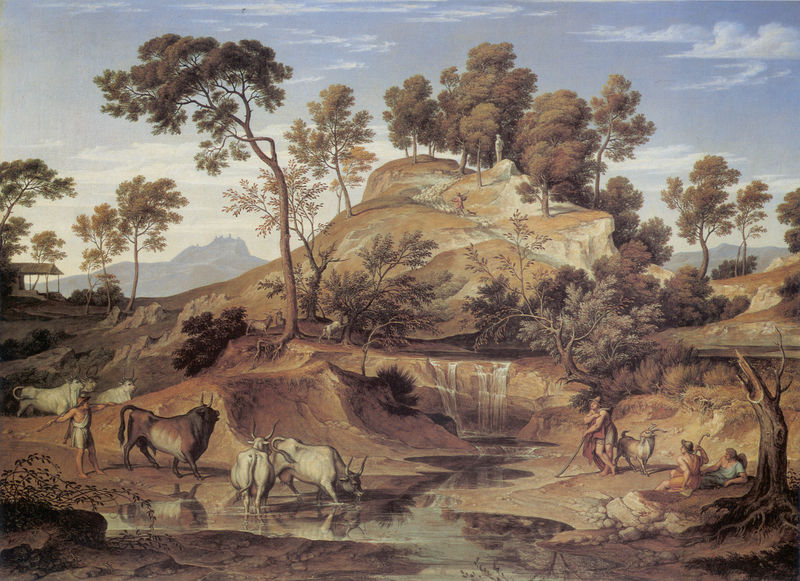
Titel: Serpentaralandschaft mit Hirten und Rindern an der Quelle
Künstler: Joseph Anton Koch
Standort: Hamburg
Institution: Kunsthalle
Schlagwörter: baum, berg, blau, felsen, gemälde, himmel, mann, wasser, wolken, aquarell, bäume, fluss, landschaft, menschen, ocker, see, teich, braun, dach, haus, tiere, tuch, weg, wolke, trinken, mensch, steine, bach, flusslauf, hügel, kühe, natur, spiegelung, stamm, vieh, wind, gebüsch, hütte, klassizismus, wald, wasserfall, bauern, stock, statue, liegen, italien, stab, steinig, afrika, berge, fels, gebirge, gipfel, hang, wüste, herde, rind, idylle, pause, rast, romantik, unterstand, wild, bauer, halle, paradies, rinder, wurzel, stöcke, mythologie, hirsch, reh, götter, olymp, griechenland, tränke, himel, heiligtum, hörner, kirchlich, arkadien, hirtenstab, geweih, ochse, ochsen, stier, stiere, hirte, hirten, hüten, schäfer, ziege, baumstumpf, wasserstelle, friedlich, quelle, mytologie, rinderherde, idel, stäcke, tierhüter, arkadische landschaften, bergvorsprung, zeigenbock, satb, stiler